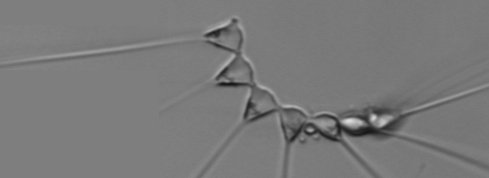
Label: Asterionellopsis_glacialis